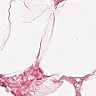
Metastatic tissue present: no